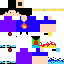
A male human skin with medium skin, wearing brown long hair dressed in a blue tshirt and blue pants, featuring a closed mouth.